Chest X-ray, AP view. Patient: 58 years old, sex F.
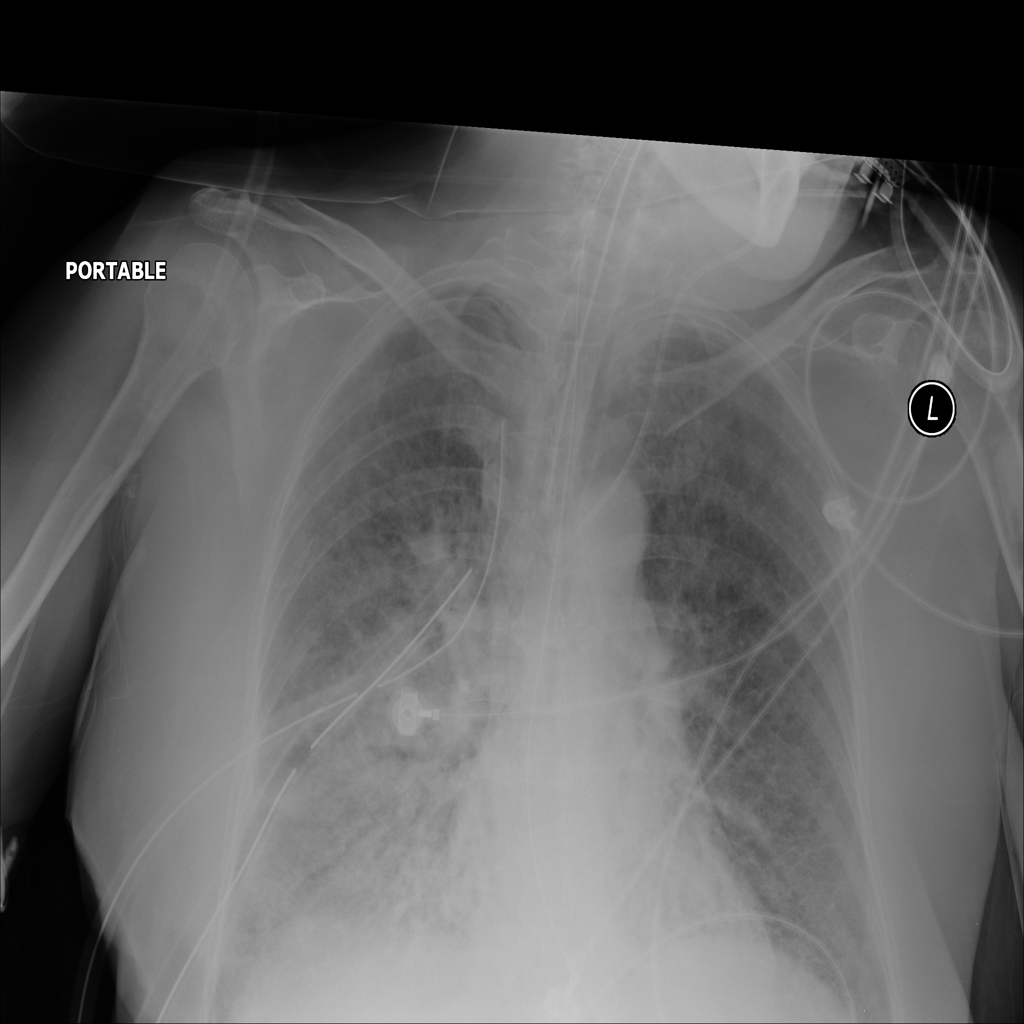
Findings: Pneumothorax